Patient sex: M
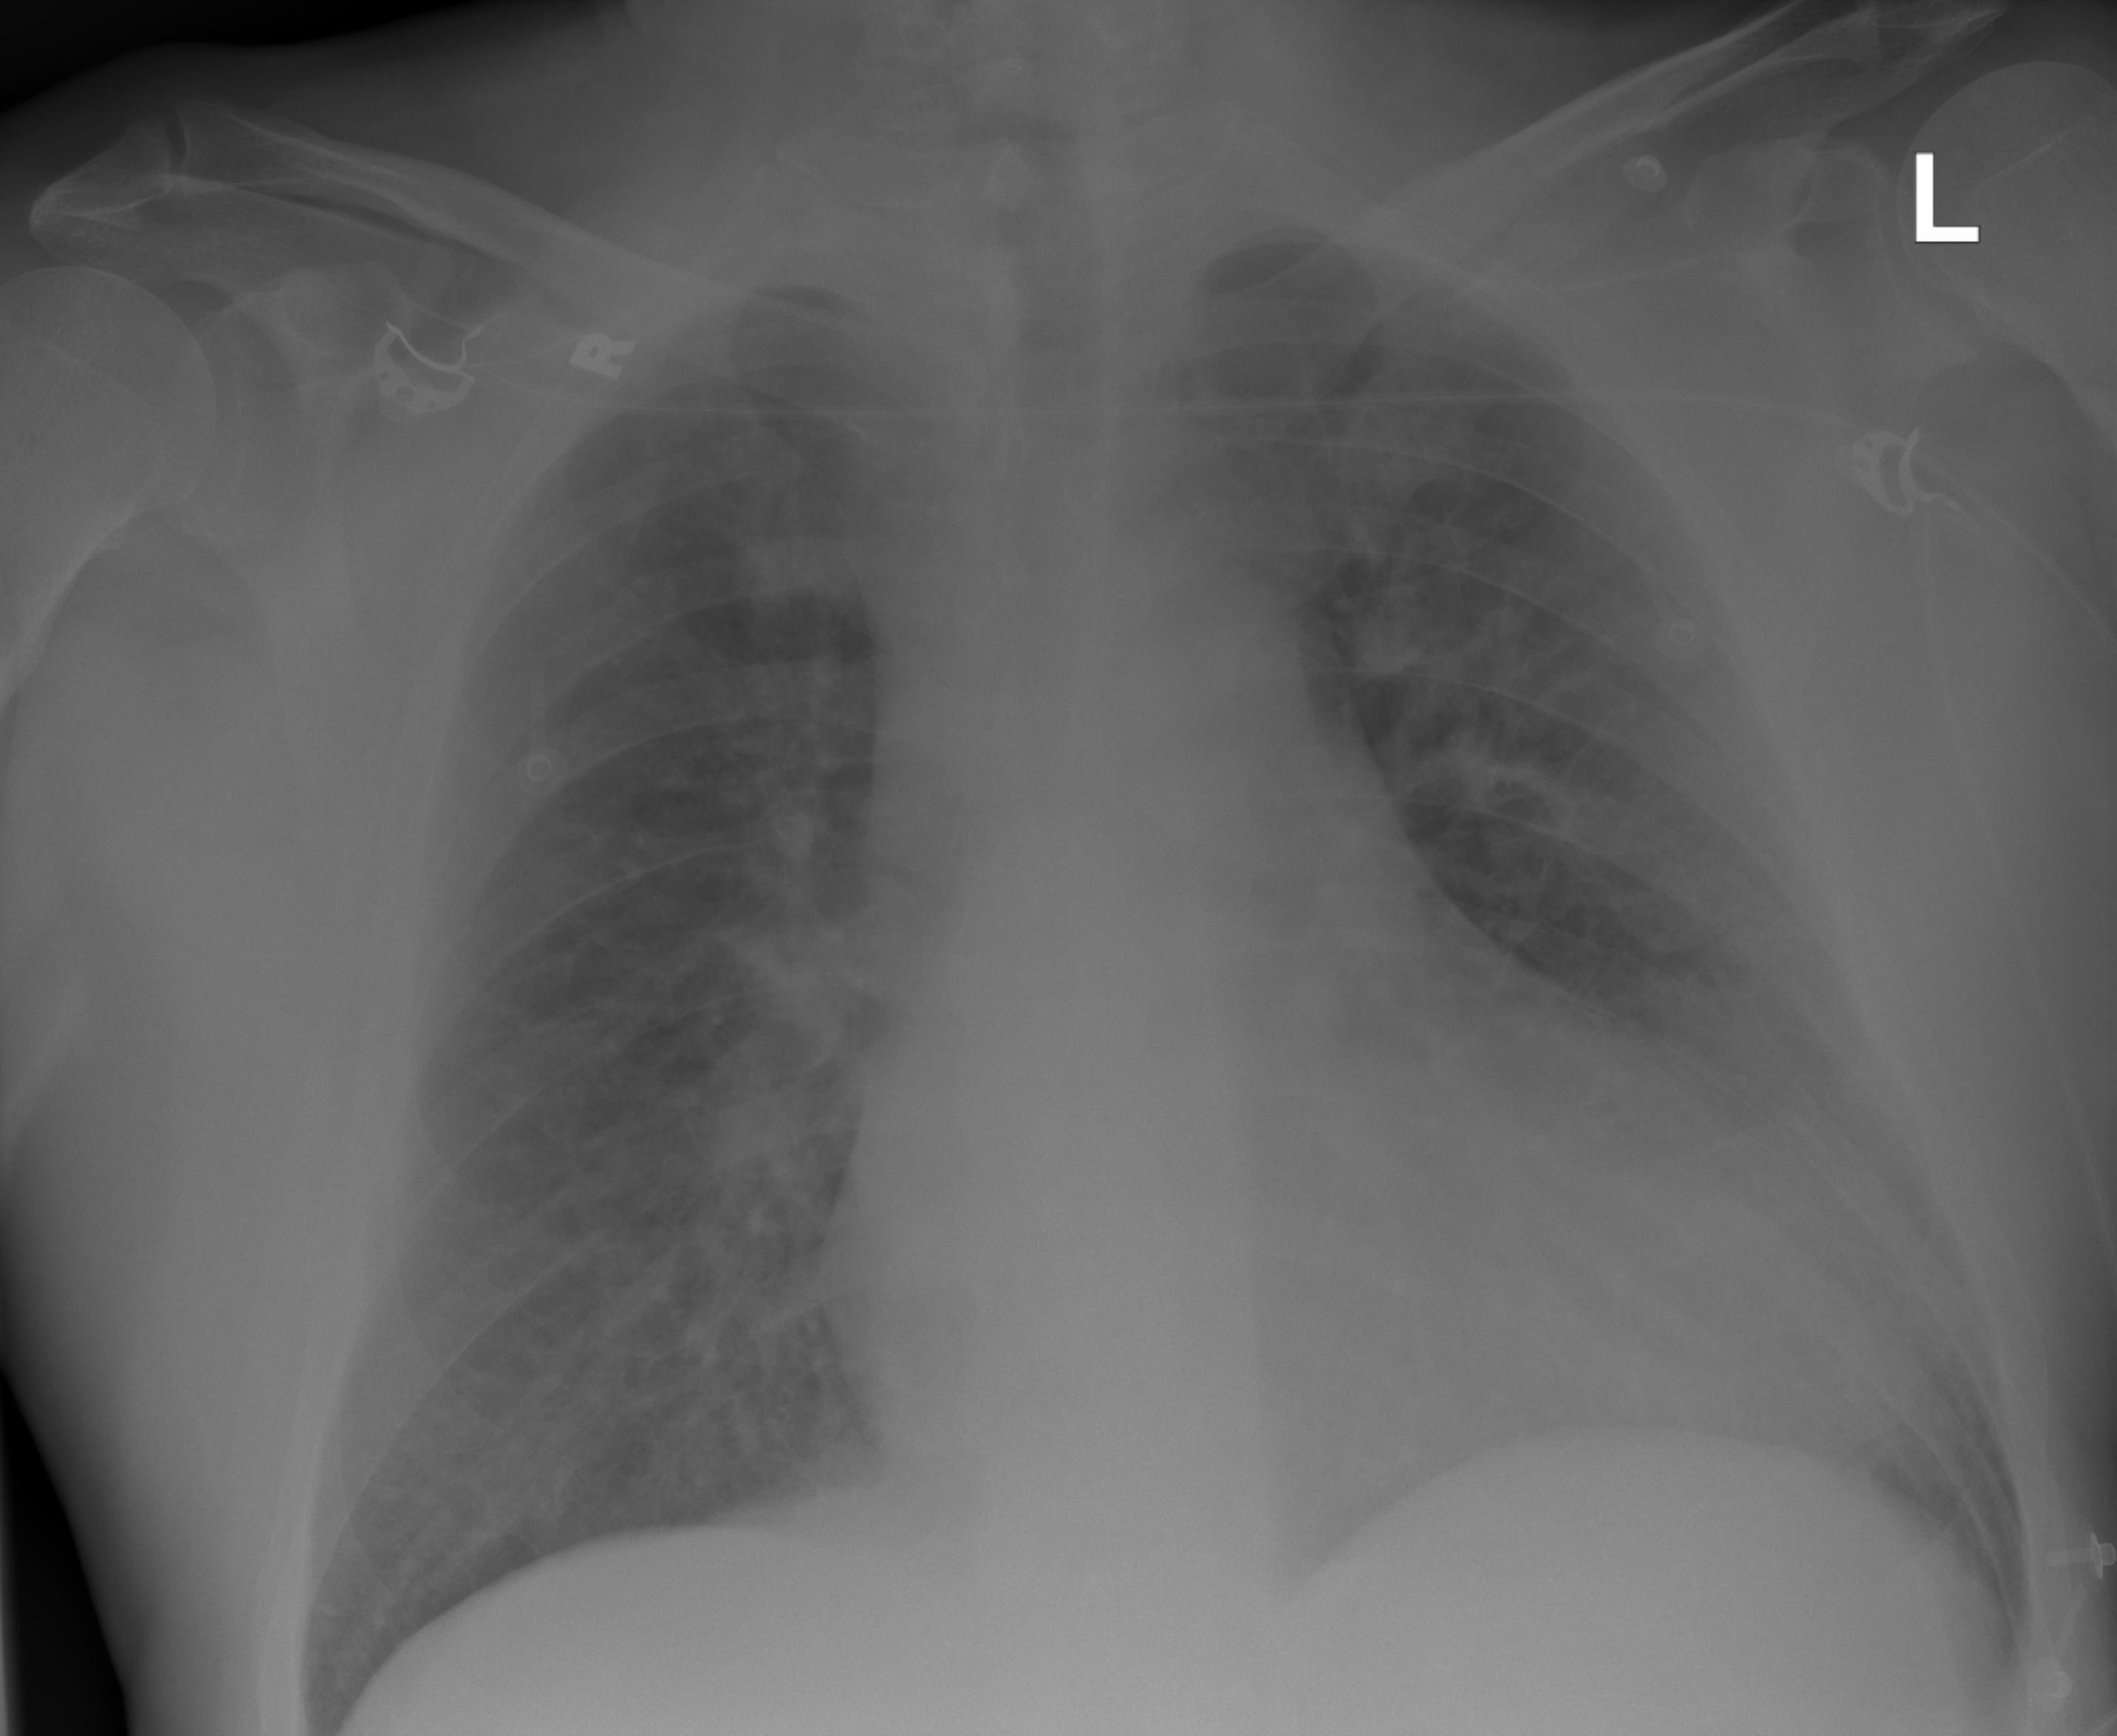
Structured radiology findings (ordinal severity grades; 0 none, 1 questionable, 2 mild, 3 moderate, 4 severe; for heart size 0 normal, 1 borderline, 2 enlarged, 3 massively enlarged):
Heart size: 2
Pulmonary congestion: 2
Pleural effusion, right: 0
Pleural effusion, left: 0
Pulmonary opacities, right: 2
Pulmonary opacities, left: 2
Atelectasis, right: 0
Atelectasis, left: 0